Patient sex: F
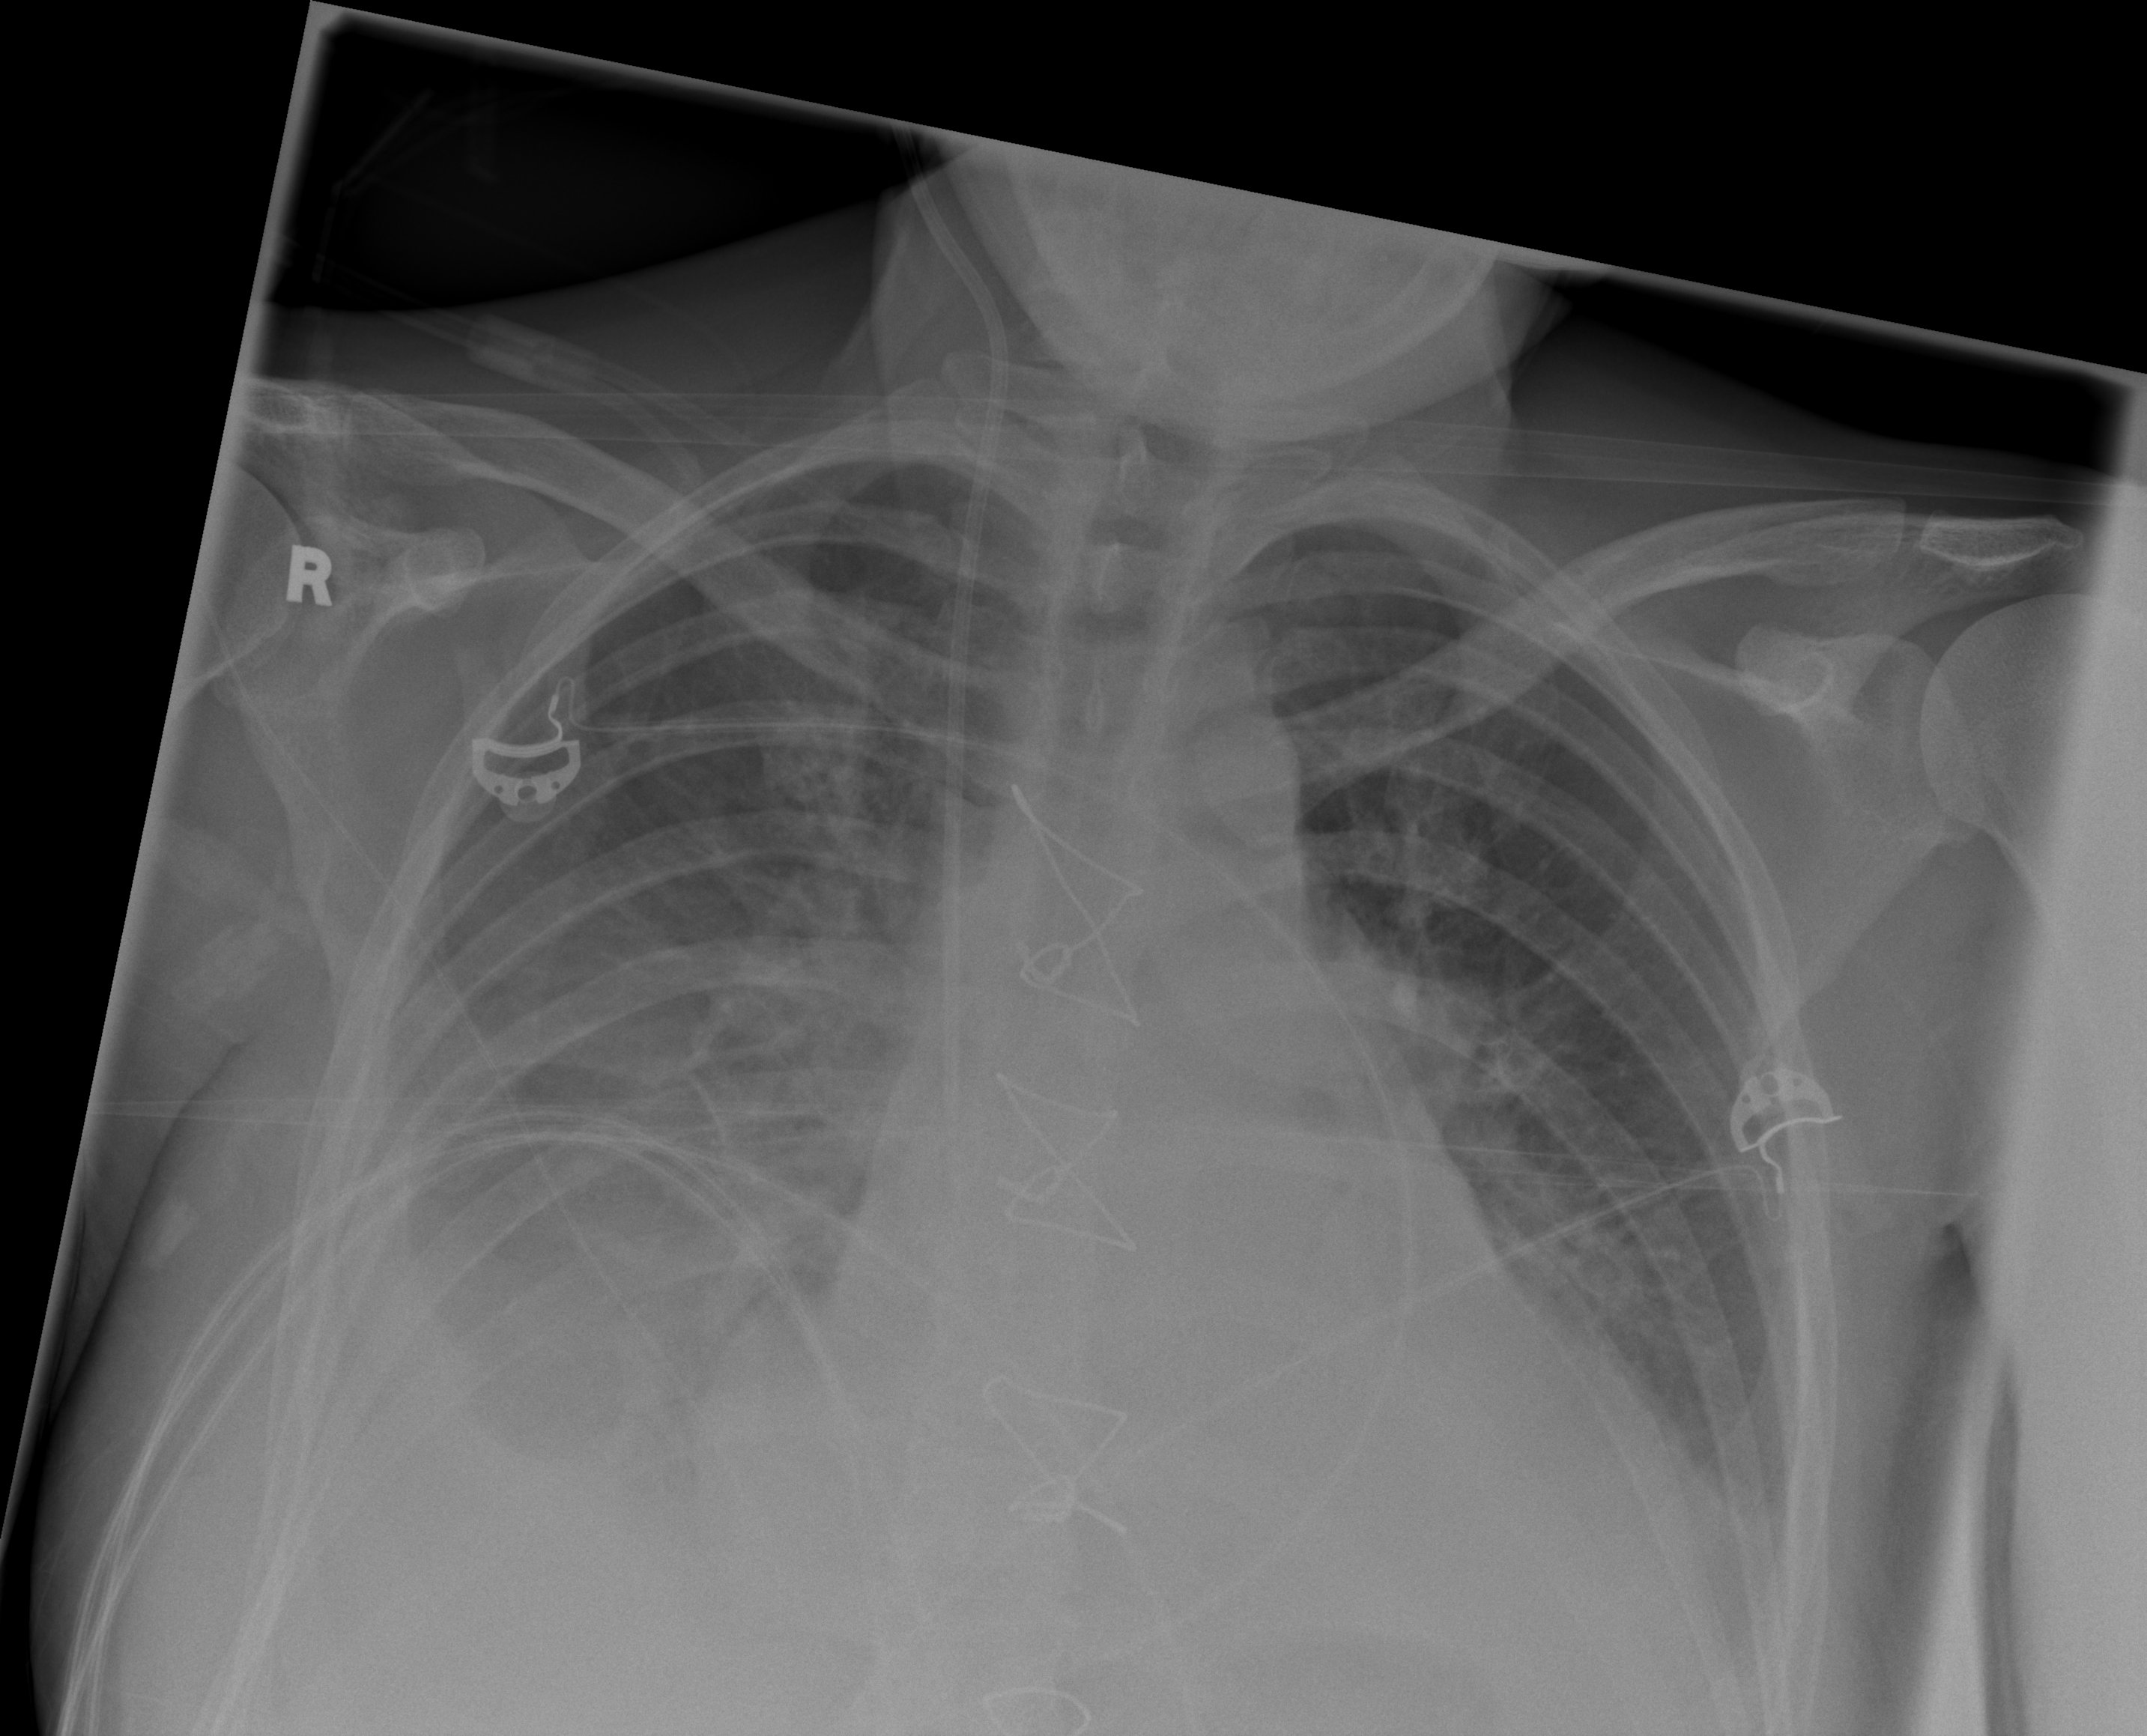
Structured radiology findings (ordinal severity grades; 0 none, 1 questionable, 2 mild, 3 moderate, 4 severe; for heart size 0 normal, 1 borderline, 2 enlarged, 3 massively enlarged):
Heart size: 1
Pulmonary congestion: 0
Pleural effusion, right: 3
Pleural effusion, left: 2
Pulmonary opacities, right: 2
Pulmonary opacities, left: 0
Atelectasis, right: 2
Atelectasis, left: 2